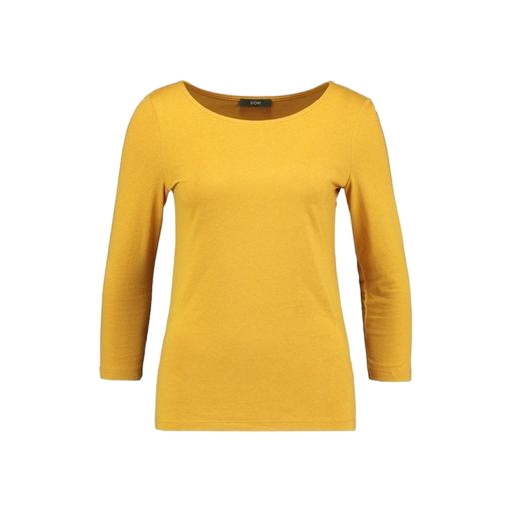
gold boatneck t-shirt, yellow iconic women's long-sleeved t-shirt, three-quarter sleeved jersey top, white background